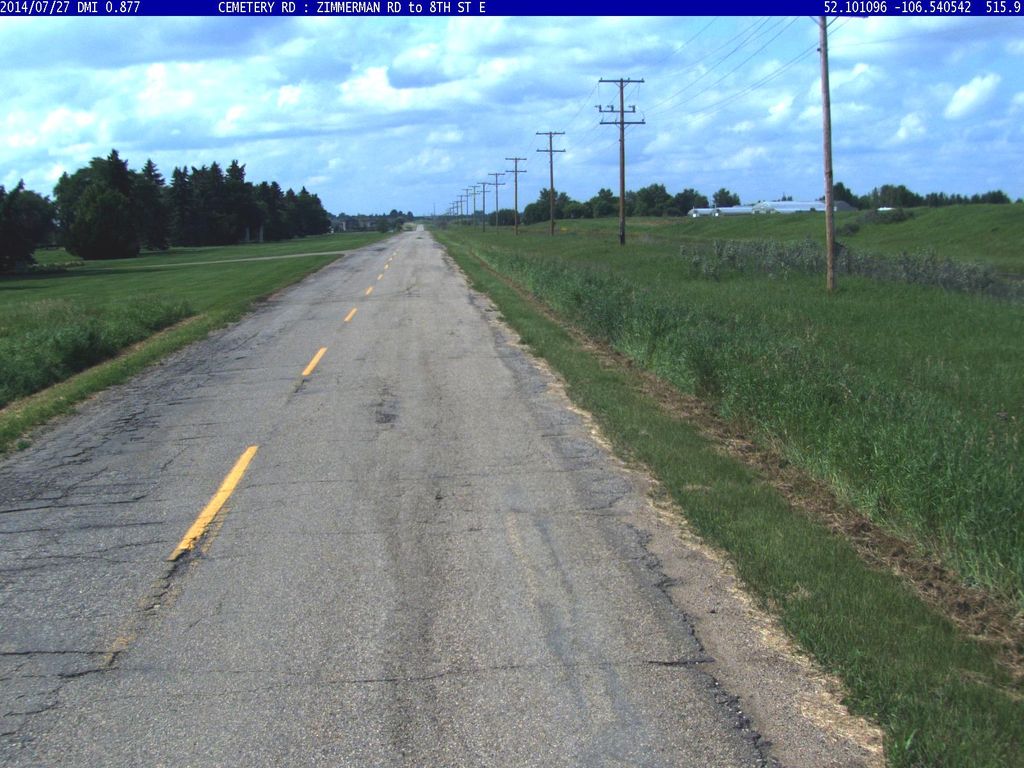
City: saskatoon